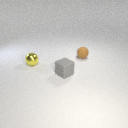
small brown rubber sphere to the right of small yellow metal sphere